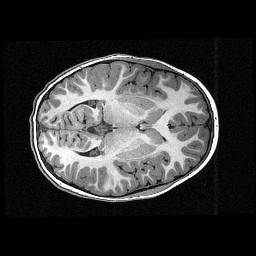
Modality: T1w
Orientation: axial
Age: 10
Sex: male
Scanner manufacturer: siemens
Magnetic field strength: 3 T
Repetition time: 2.3 s
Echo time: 0.00336 s